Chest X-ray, AP view. Patient: 58 years old, sex M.
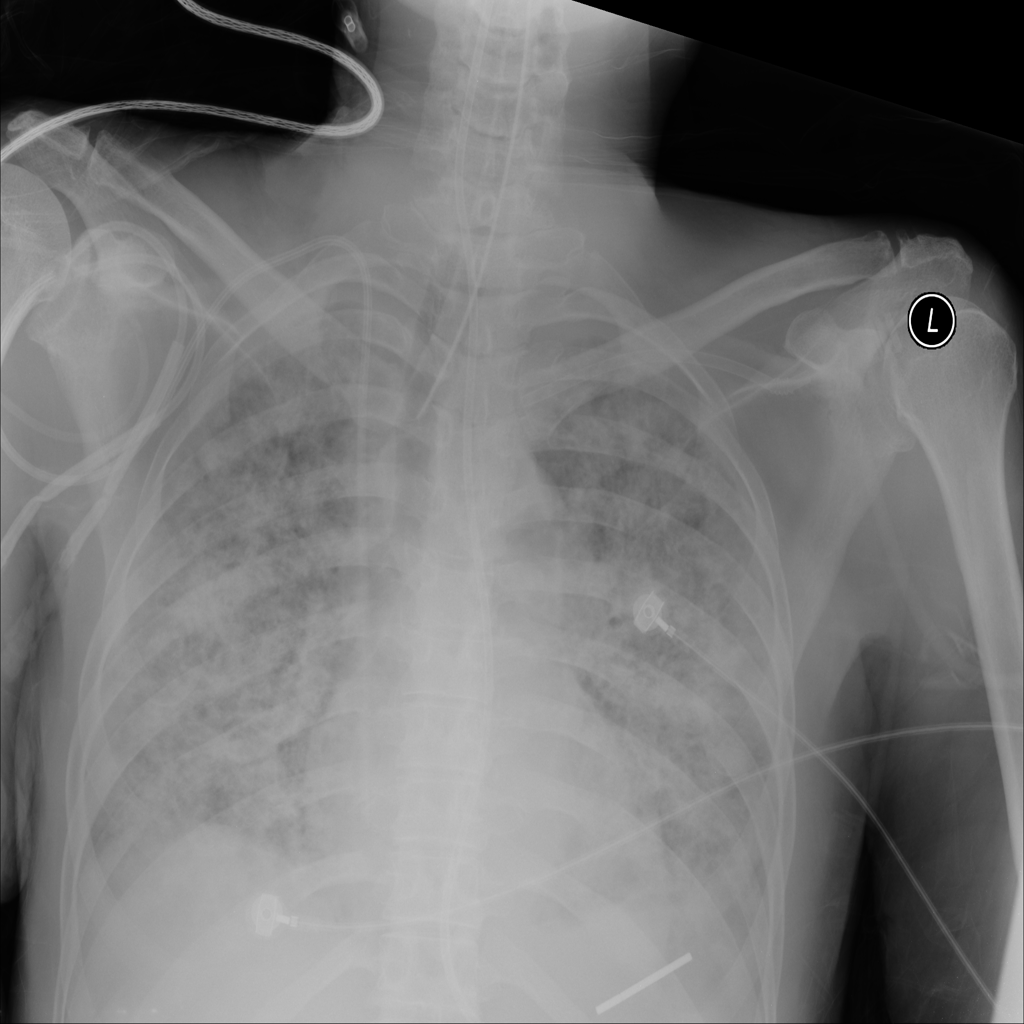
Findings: Infiltration